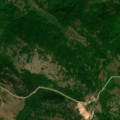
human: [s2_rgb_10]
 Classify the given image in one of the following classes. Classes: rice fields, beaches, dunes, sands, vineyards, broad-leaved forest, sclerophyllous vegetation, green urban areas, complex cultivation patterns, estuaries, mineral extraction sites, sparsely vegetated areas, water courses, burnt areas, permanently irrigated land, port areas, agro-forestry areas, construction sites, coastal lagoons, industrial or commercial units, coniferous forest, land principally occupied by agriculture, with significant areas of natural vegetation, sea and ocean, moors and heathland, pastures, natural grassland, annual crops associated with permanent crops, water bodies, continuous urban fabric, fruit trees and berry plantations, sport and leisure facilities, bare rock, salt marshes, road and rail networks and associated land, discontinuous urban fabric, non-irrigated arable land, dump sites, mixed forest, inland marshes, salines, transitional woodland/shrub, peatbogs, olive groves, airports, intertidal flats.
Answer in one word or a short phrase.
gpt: pastures, complex cultivation patterns, broad-leaved forest, transitional woodland/shrub